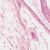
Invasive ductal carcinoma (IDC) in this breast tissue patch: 0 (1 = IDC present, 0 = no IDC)